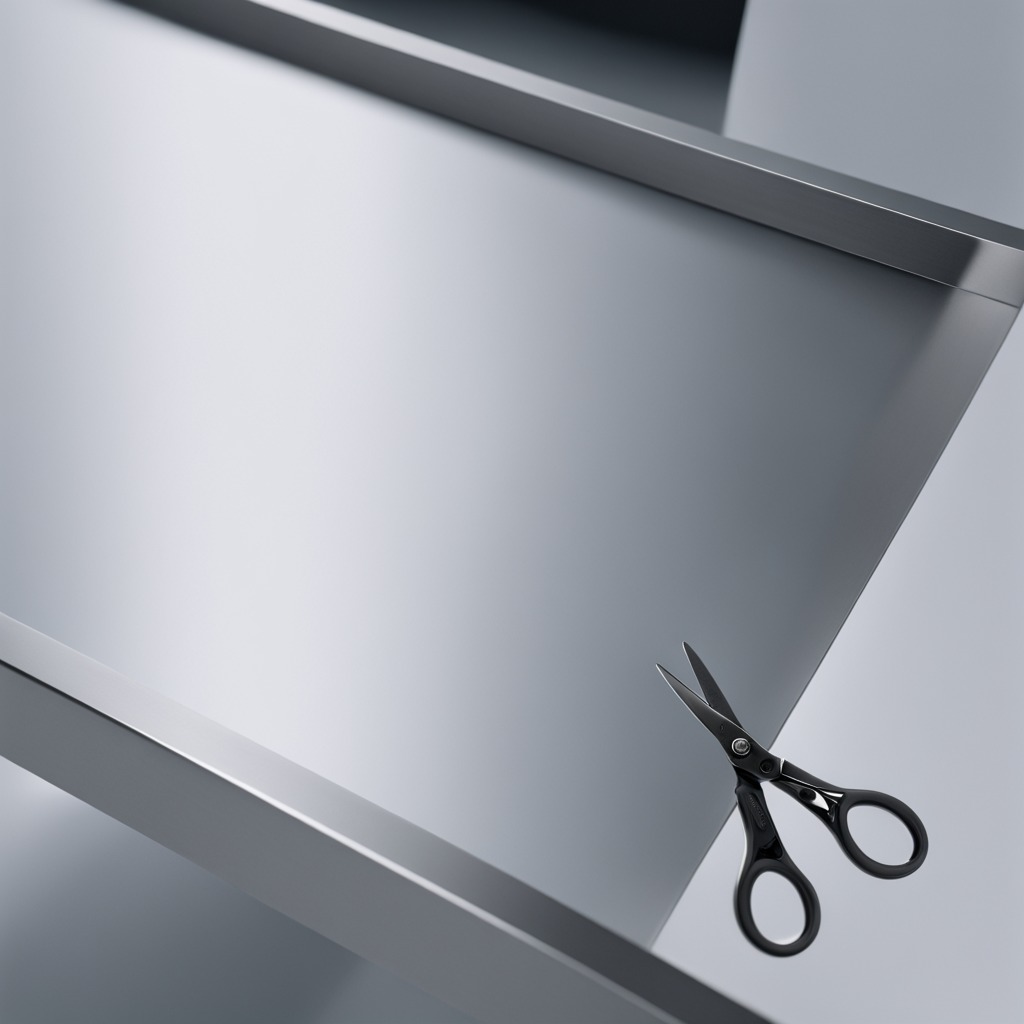
A scissor lies on the stainless steel table in a high-end prototyping lab.